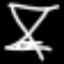
Label: hourglass